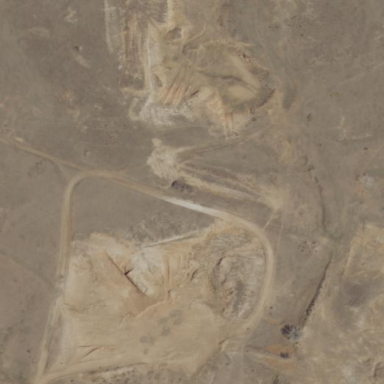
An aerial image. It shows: Gravel pit quarry.